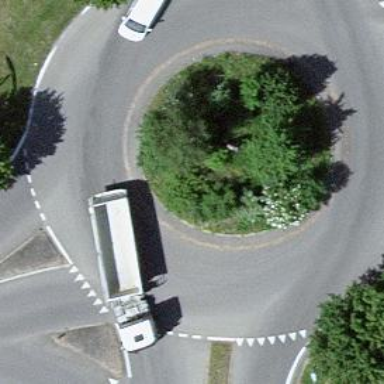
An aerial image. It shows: Secondary road with asphalt surface leading to roundabout junction.